Question: I have a dataframe which has DateTime values in the date column and three columns with the counts for each date time.
I am trying to group the data hourly with the counts of the three columns

The aggregate function works for single columns but I am trying to do it for the entire data frame. Any tips?
'''
aggregate(DateFreq$ColA,by=list((substr(DateFreq$Date,1,13))),sum)
'''
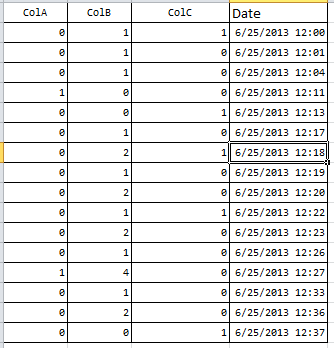
Answer: You can use 'formula' of the 'aggregate'. But you should create correctly an 'hour' variable before.
'''
dat$hour <- as.POSIXlt(dat$Date)$hour
aggregate(.~hour,data=dat,sum)
'''
here an example:
'''
Lines <- "Date,c1,c2,c3
06/25/2013 12:01,0,1,1
06/25/2013 12:08,-1,1,1
06/25/2013 12:48,0,1,1
06/25/2013 12:58,0,1,1
06/25/2013 13:01,0,1,1
06/25/2013 13:08,0,1,1
06/25/2013 13:48,0,1,1
06/25/2013 13:58,0,1,1
06/25/2013 14:01,0,1,1
06/25/2013 14:08,0,1,1
06/25/2013 14:48,0,1,1
06/25/2013 14:58,0,1,1"
library(zoo) ## better to read/manipulate time series
z <- read.zoo(text = Lines, header = TRUE, sep = ",",
index=0:1,tz='',
format = "%m/%d/%Y %H:%M")
dat <- data.frame(Date = index(z),coredata(z))
dat$hour <- as.POSIXlt(dat$Date)$hour
aggregate(.~hour,data=dat,sum)
hour Date c1 c2 c3
1 12 <PHONE> -1 4 4
2 13 <PHONE> 0 4 4
3 14 <PHONE> 0 4 4
'''